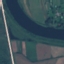
Land use / land cover class: River